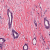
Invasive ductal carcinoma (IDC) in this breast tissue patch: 1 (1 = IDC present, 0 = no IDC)